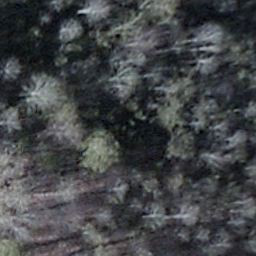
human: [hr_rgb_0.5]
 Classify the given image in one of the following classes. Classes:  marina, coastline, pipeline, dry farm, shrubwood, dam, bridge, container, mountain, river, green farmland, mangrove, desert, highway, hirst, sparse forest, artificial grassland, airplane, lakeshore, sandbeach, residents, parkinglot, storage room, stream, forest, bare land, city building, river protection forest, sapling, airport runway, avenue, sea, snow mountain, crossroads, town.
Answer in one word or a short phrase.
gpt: shrubwood